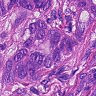
Metastatic tissue present: yes